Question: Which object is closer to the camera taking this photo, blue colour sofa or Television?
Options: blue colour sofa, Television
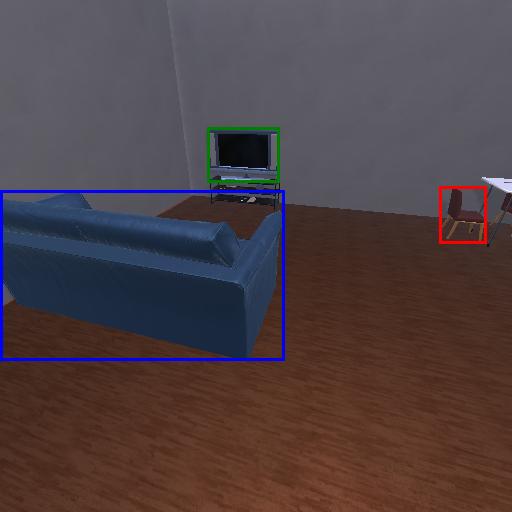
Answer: blue colour sofa